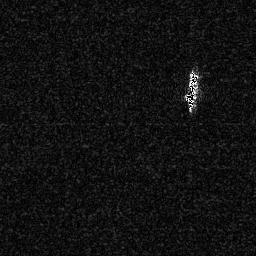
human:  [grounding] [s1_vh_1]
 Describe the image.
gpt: In the satellite image, there is  <ref>1 medium ship </ref> <box>[[70, 24, 78, 44, 0]]</box> located at right.